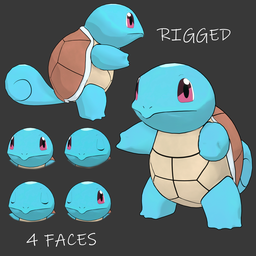
Label: animals